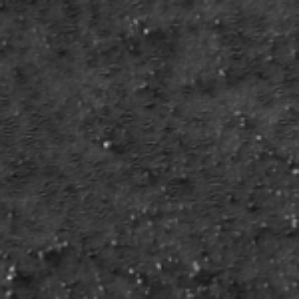
Label: frost